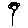
Label: flower